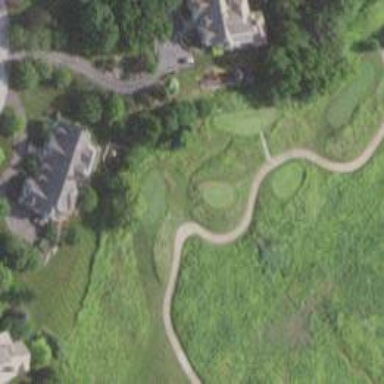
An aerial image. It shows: Service road used as golf cart path.